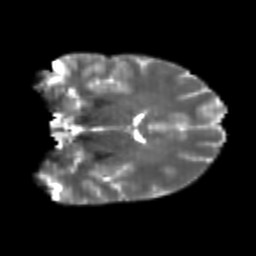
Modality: T2w
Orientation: coronal
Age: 20
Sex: female
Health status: healthy
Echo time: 0.074 s